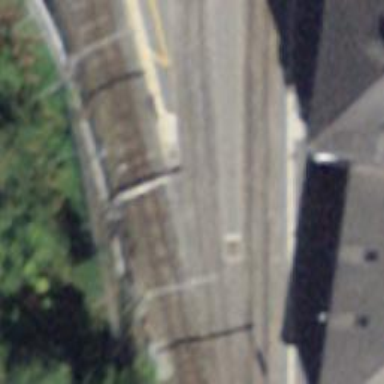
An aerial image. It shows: Railway switch.